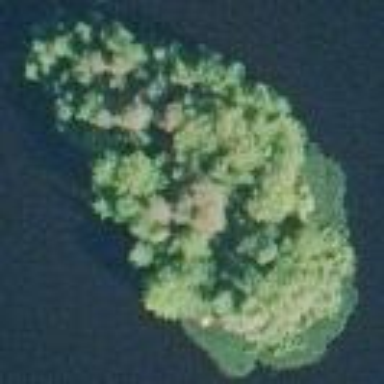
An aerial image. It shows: Island.